Question: I am trying to show the search results on a gridview on the same search page in asp.net. Here is the UI:

And here is my code:
'''
protected void Page_Load(object sender, EventArgs e)
{
searchResults.DataBind();
}
protected void BClassSearch_Click(object sender, EventArgs e)
{
// if (!IsPostBack)
//{
SqlConnection con = new SqlConnection();
con.ConnectionString = Userfunctions.GetConnectionString();
con.Open();
string selected = lbCourseListBox.SelectedValue;
if(selected!="" && Tcoursenumber.Text!="")
{
string query = "select [CRN],[CourseCode],[CourseNumber],[Credit],[CourseName],[Capacity],[InstructorName] from CourseTable where CourseCode='" + lbCourseListBox.SelectedValue+"' and CourseNumber = '" + Tcoursenumber.Text+"'";
SqlDataAdapter adap = new SqlDataAdapter(query, con);
DataTable tab = new DataTable();
adap.Fill(tab);
searchResults.DataSource = tab;
searchResults.DataBind();
}
else if (selected != "" && Tcoursenumber.Text == "")
{
string query = "select [CRN],[CourseCode],[CourseNumber],[Credit],[CourseName],[Capacity],[InstructorName] from CourseTable where CourseCode='" + lbCourseListBox.SelectedValue;
SqlDataAdapter adap = new SqlDataAdapter(query, con);
DataTable tab = new DataTable();
adap.Fill(tab);
searchResults.DataSource = tab;
searchResults.DataBind();
}
else if (selected == "" && Tcoursenumber.Text != "")
{
string query = "select [CRN],[CourseCode],[CourseNumber],[Credit],[CourseName],[Capacity],[InstructorName] from CourseTable where CourseNumber='" + Tcoursenumber.Text;
SqlDataAdapter adap = new SqlDataAdapter(query, con);
DataTable tab = new DataTable();
adap.Fill(tab);
searchResults.DataSource = tab;
searchResults.DataBind();
}
//}
Response.Redirect("SearchCourse.aspx");
}
'''
The problem is, no search result is displayed in gridview. Can anyone help me with this?
Thanks
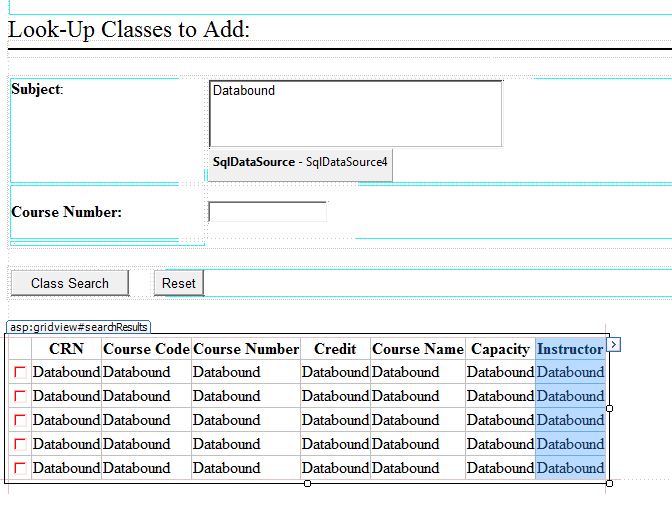
Answer: Remove 'Response.Redirect("SearchCourse.aspx");' at the end of button click
'''
protected void Page_Load(object sender, EventArgs e)
{
if (!IsPostBack)
{
// do you want to bind something in first time load? then load it here
// searchResults.DataSource = tab;
searchResults.DataBind();
}
}
'''
You don't want to call the 'Response.Redirect' to the same page because when you click on button it will postback the page. if you call 'Response.Redirect' it will load new page and you will lost all the control states in the page.